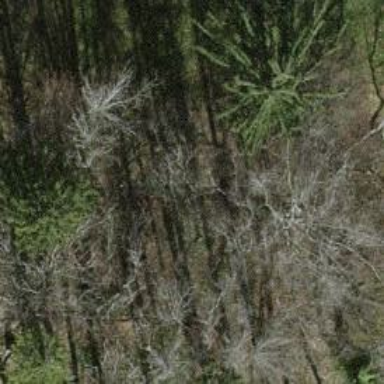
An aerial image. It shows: Forest area.